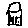
Label: house